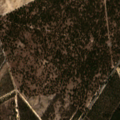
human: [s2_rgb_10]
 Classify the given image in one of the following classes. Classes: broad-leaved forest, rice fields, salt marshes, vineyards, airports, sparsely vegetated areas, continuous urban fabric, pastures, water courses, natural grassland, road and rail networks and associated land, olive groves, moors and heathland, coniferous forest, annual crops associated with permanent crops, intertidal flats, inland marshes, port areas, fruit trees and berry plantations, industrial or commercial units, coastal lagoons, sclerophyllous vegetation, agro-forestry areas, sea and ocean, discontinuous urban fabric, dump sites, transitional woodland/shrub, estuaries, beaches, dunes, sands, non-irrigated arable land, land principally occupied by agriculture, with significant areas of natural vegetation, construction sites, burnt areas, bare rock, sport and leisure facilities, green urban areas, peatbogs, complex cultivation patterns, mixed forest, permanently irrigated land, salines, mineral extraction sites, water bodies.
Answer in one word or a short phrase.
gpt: vineyards, complex cultivation patterns, broad-leaved forest, mixed forest